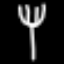
Label: fork